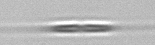
Label: Cylindrotheca